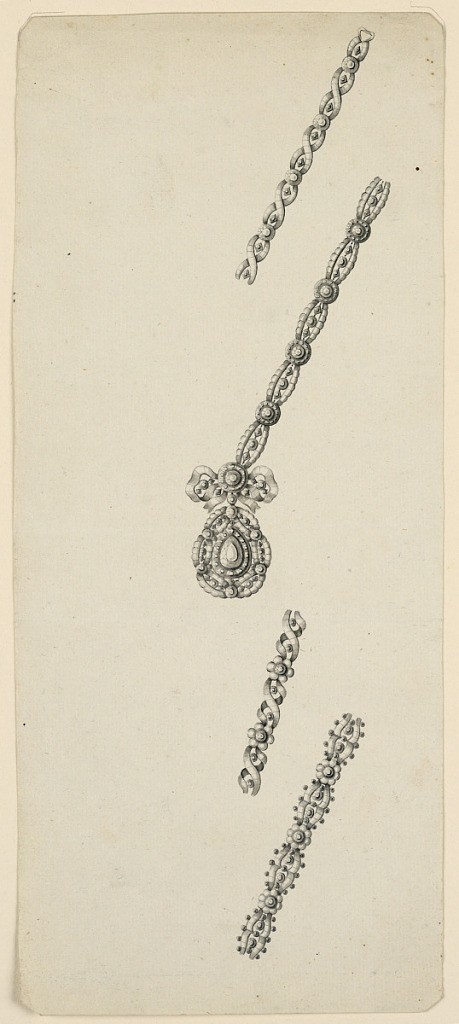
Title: Designs for a Necklace and Three Chains
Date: late 18th century
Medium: Pen and black ink, brush and gray watercolor on light green paper
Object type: Drawing
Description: Jewelry designs for a necklace and three chains, arranged on a diagonal vertically, one above the other. At top, a piece of a chain, interlaced ribbons with disks and square diamonds; then, part of the right half and the pendant of the necklace. The chain and the frame of the drop is composed of a lace ribbon, the oval parts of which are connected by a rosette. The pendant is supported by a knot. Then, two pieces of chains. One with interlaced scrolls of ribbons with blossoms; the other composed of pieces of lace ribbon, connected by blossoms. Bevelled corners.